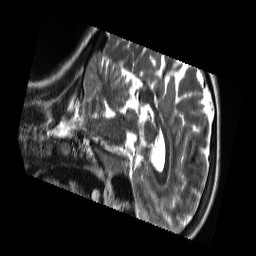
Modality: T2w
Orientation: sagittal
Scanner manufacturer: siemens
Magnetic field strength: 3 T
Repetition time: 13.52 s
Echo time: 0.088 s